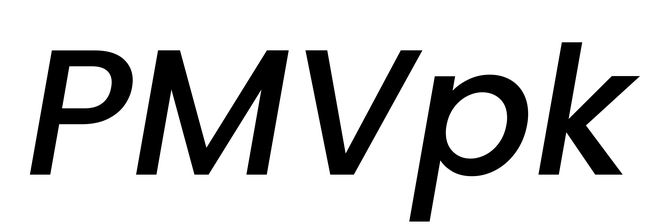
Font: Poppins-MediumItalic